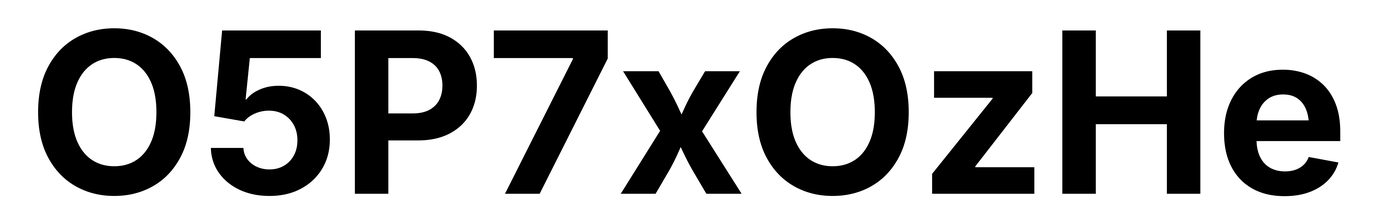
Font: Inter_Bold